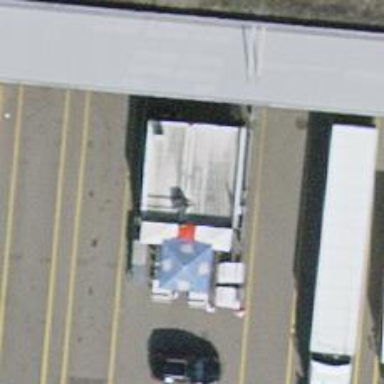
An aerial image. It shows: Fast food establishment.